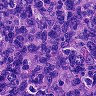
Metastatic tissue present: no